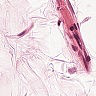
Metastatic tissue present: no